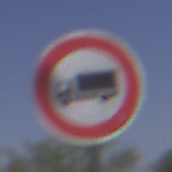
Verkehrszeichen: VerbotFuerKraftfahrzeugeUeberDreiKommaFuenfTonnen
Umgebung: Outdoor, RoadRail
Tageszeit: Midday
Wetter: Clear
Licht: Natural
Jahreszeit: NotSpecified
Kontrast: HighContrast